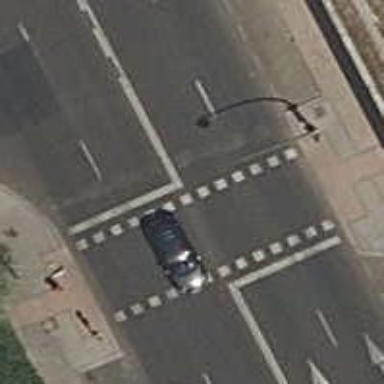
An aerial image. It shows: Crossing with traffic signals.